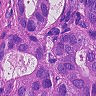
Metastatic tissue present: yes